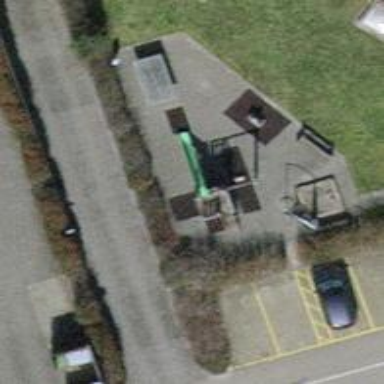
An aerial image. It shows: Playground with slide.